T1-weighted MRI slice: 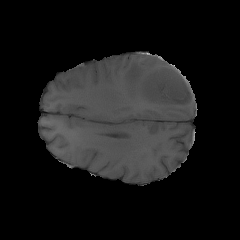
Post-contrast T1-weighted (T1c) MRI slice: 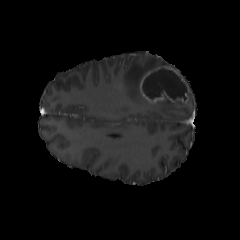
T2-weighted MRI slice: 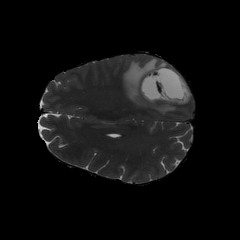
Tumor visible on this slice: yes